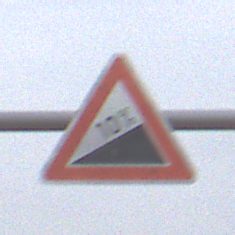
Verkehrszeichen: Steigung10
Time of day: Midday
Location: Outdoor (Suburban)
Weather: Overcast
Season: NotSpecified
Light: Natural